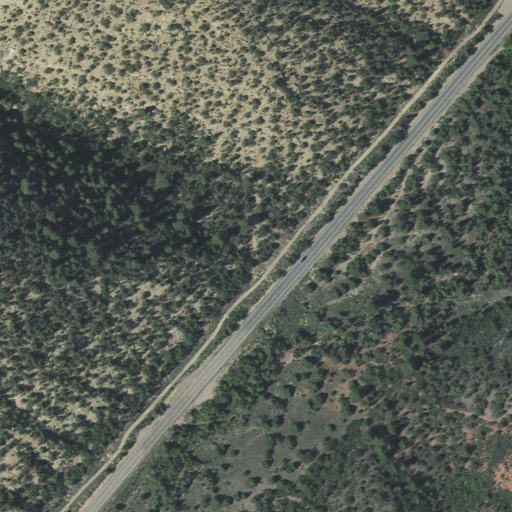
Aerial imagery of valley in Utah named Free Thought Canyon containing evergreen forest, shrub, open development, low intensity development, and medium intensity development